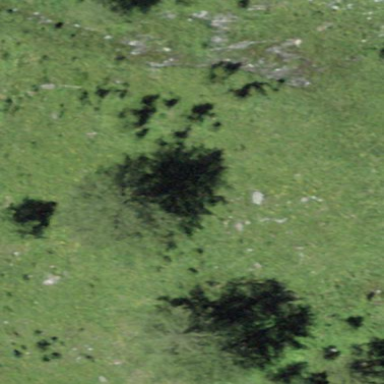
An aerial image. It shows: Forest area.